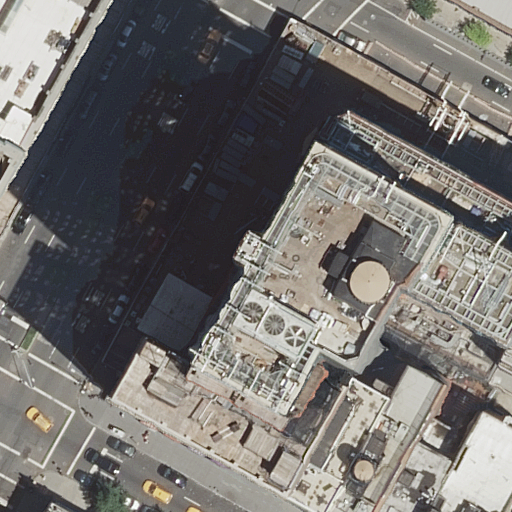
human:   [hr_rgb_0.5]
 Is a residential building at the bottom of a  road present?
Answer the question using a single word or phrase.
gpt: yes

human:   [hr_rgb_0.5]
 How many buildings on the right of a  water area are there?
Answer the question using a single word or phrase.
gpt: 0

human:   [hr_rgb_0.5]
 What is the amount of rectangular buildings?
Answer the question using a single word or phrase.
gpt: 9

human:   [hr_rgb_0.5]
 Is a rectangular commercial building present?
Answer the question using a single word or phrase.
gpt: no

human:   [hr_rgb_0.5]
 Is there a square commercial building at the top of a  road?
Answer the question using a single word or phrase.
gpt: no

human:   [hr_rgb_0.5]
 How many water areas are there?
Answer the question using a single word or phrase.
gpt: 0

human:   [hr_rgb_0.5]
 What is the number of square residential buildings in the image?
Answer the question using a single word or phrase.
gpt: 0

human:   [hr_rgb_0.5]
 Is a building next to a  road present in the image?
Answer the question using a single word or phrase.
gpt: yes

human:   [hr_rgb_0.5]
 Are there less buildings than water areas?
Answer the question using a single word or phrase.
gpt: no

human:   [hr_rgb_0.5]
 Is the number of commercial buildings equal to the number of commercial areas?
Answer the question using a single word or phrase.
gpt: yes

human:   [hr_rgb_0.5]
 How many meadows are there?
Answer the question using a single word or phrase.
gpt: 0

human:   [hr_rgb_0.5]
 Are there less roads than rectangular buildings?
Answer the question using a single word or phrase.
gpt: yes

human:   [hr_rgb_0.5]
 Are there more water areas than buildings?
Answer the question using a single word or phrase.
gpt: no

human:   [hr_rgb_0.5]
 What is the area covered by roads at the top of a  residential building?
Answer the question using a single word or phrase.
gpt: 0m2

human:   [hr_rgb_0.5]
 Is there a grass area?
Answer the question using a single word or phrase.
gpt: no

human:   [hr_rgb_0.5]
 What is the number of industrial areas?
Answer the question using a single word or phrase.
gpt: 0

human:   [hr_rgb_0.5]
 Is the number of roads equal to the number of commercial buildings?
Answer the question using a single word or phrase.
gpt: no

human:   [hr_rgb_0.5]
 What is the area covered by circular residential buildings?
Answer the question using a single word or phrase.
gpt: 0m2

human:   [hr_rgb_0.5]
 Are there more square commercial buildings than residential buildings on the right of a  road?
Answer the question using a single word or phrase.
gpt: no

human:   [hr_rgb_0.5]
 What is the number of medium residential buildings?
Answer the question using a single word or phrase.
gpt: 4

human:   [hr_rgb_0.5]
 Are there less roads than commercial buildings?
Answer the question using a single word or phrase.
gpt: no

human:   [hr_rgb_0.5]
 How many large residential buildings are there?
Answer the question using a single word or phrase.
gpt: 2

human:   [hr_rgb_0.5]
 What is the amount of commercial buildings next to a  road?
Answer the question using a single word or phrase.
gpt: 0

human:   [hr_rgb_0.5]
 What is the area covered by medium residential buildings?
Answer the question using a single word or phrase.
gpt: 861m2

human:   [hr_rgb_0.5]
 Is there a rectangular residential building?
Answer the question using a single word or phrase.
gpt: yes

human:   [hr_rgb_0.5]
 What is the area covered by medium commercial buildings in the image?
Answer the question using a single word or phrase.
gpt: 0m2

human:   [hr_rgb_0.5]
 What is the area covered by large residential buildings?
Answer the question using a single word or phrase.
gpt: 5358m2

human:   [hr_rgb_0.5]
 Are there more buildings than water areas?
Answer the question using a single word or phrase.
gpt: yes

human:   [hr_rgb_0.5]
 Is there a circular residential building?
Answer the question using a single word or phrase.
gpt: no

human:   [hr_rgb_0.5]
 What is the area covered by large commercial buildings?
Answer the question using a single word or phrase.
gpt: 0m2

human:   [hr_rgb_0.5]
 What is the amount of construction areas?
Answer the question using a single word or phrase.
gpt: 0

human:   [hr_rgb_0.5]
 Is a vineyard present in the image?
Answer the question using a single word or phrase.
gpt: no

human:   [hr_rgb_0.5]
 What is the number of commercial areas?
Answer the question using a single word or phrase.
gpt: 0

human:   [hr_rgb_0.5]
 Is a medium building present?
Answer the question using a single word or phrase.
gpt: yes

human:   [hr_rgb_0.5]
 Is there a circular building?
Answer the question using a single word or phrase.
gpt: no

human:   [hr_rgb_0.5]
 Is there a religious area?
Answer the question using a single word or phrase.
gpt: no